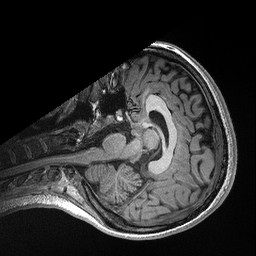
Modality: T1w
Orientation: axial
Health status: healthy
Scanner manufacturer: siemens
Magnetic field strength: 3 T
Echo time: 0.00298 s